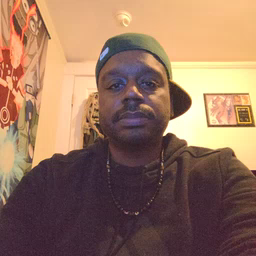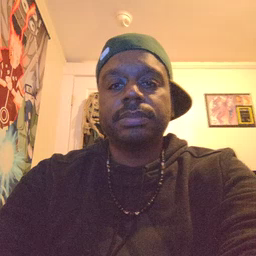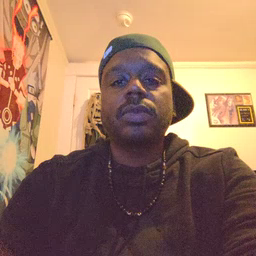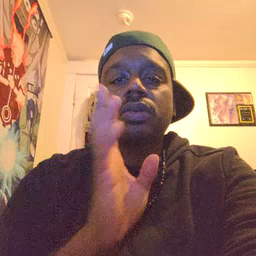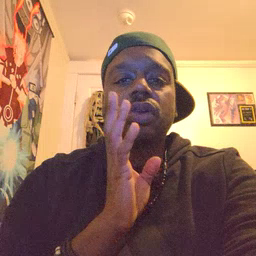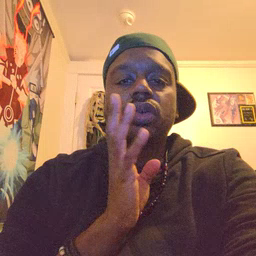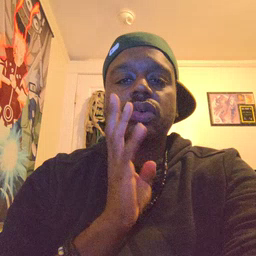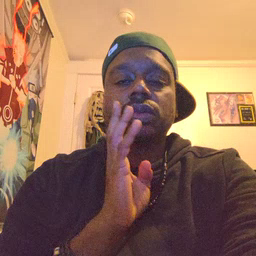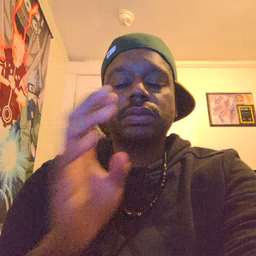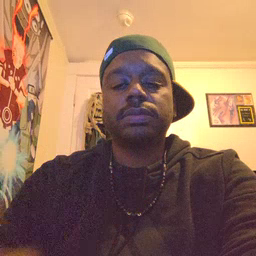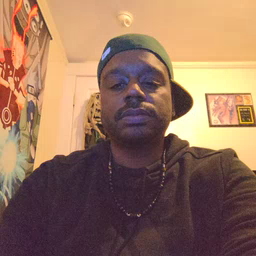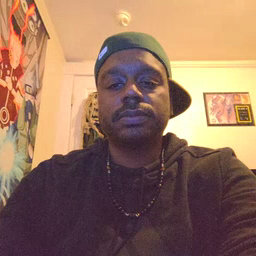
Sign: talk